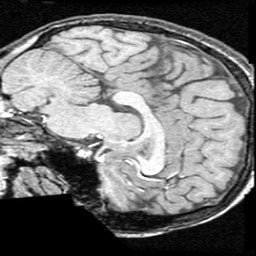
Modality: T1w
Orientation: sagittal
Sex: female
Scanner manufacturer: ge
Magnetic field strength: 1.5 T
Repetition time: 21 s
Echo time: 0.008 s